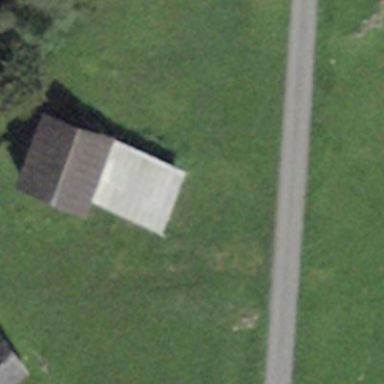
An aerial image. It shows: Stable.